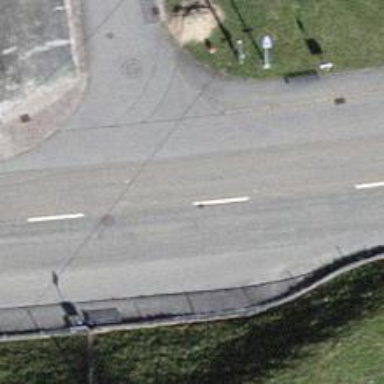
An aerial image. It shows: Bus stop with designated stop position for public transport.